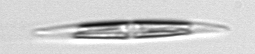
Label: pennate_Pseudo-nitzschia